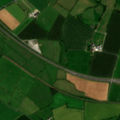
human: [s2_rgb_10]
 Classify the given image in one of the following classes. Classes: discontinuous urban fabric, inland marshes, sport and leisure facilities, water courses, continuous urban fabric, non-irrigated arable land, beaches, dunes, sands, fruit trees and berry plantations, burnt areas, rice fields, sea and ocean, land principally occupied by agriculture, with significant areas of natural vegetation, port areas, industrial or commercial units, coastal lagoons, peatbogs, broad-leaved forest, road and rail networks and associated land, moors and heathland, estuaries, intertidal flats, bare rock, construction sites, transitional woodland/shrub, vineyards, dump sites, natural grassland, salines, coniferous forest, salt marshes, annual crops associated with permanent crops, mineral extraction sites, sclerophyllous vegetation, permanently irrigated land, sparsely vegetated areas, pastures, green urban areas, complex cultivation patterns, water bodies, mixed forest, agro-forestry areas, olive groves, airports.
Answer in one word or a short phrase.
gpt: non-irrigated arable land, pastures